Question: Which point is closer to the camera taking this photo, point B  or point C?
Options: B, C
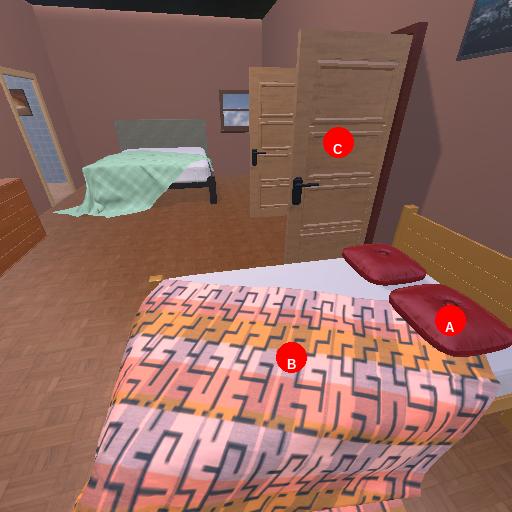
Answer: B